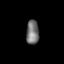
Tissue: prostate
Cell type: Fibroblasts
Senescence score: 0.798
Nuclear area (px): 305
Mean DAPI intensity: 114.695